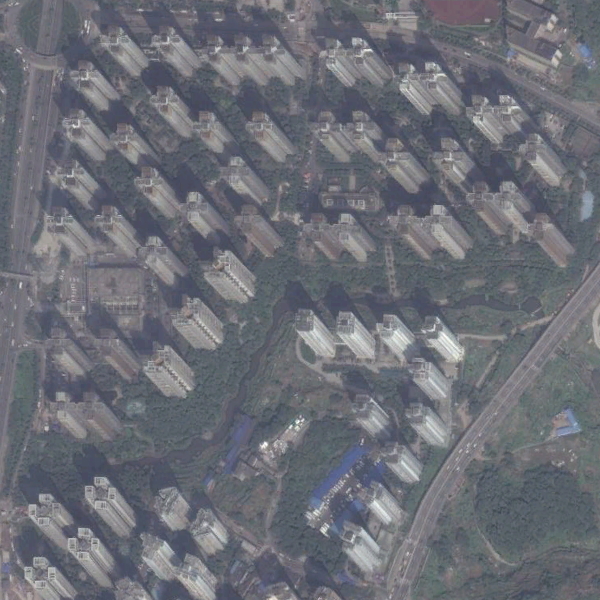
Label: DenseResidential